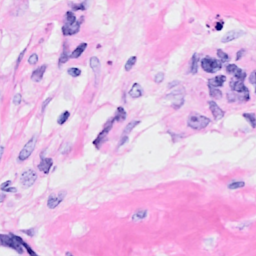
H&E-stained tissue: Breast